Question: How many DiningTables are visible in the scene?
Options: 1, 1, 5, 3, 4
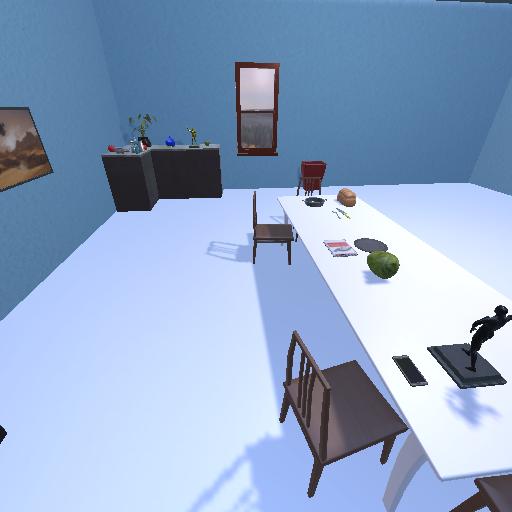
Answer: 1